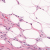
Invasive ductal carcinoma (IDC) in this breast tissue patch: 0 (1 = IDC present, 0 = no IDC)